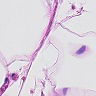
Metastatic tissue present: no